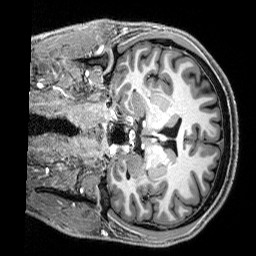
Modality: T1w
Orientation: coronal
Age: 33
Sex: female
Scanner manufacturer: siemens
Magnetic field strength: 3 T
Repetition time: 2.8 s
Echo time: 0.00212 s